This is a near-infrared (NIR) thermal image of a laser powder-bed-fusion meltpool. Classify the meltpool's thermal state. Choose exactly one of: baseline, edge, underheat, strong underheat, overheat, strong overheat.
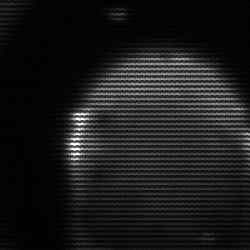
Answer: edge